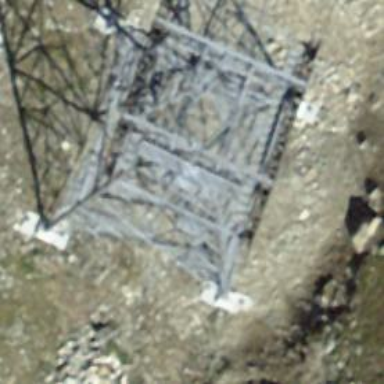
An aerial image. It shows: Pylon used for aerialway.